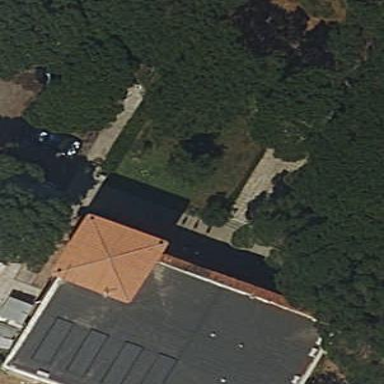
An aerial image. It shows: Public building serving as police station.